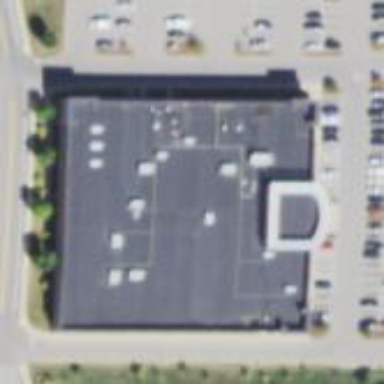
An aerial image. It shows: Commercial building that houses fitness center.